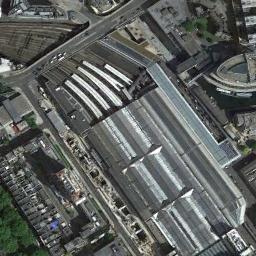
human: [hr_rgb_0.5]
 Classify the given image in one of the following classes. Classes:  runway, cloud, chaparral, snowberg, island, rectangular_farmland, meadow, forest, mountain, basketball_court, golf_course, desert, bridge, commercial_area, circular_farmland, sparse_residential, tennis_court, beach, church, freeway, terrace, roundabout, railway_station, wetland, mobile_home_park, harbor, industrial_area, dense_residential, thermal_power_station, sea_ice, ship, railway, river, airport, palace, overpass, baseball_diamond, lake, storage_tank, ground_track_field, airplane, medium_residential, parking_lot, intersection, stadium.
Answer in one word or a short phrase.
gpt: railway_station